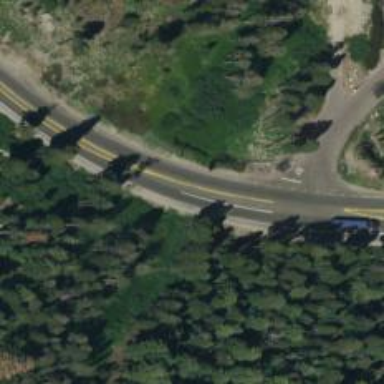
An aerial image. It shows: Asphalt trunk highway.